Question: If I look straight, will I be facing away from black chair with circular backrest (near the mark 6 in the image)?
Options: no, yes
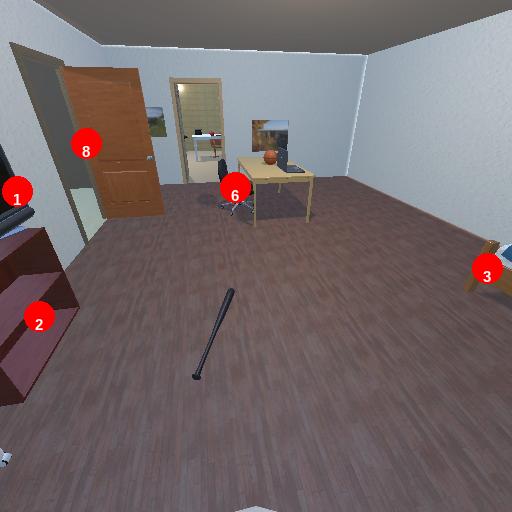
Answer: no